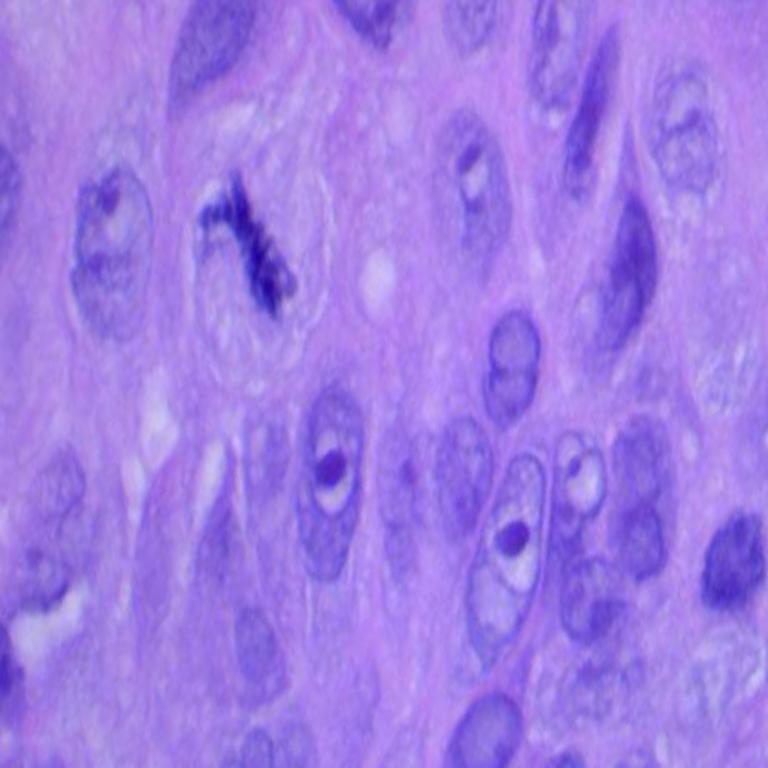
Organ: lung
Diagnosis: squamous carcinomas